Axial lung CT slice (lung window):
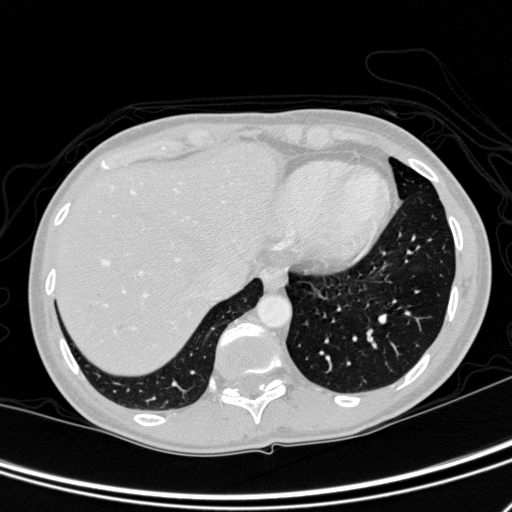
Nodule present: no